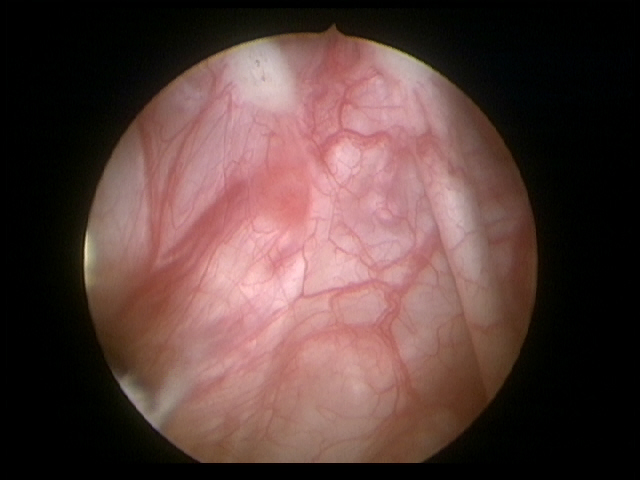
Modality: WLC
Class: Non-malignant
Subclass: BenignNOS
Lesion: L2
Morphology: Non-papillary
Bladder cancer association: No